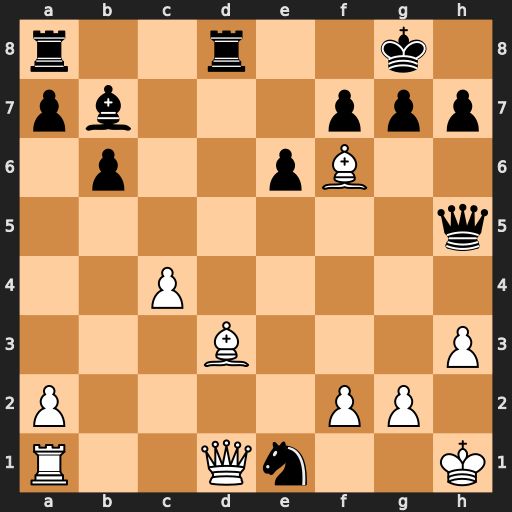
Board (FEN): r2r2k1/pb3ppp/1p2pB2/7q/2P5/3B3P/P4PP1/R2Qn2K
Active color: w
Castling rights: -
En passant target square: -
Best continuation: Qxh5 Bxg2+ Kg1